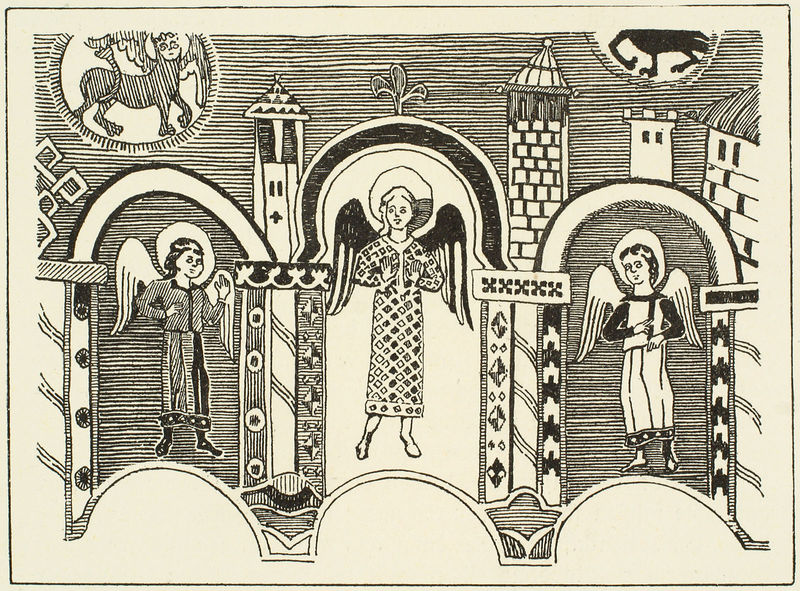
Titel: Kasel aus dem Gösser Ornat, Stift Göss (Steiermark)
Institution: Wien, Museum für angewandte Kunst
Schlagwörter: adler, blätter, flügel, weiß, stadt, kleid, schwarz, säule, säulen, zeichnung, tier, tiere, muster, ornament, alt, stein, kirche, gewand, drei, blatt, fliegen, turm, engel, füße, holzschnitt, bogen, linien, figuren, rundbogen, dekor, ornamente, streifen, tor, zinnen, bögen, arkade, burg, türme, druck, schwarzweiss, schraffur, wappen, heiligenschein, nimbus, mittelalter, rundbögen, fabelwesen, löwe, heilige, verzeirung, zeichung, ziegelstein, geflügelter löwe, byzanz, evangelisten, trm, 1100, derei, zonidreiergruppe